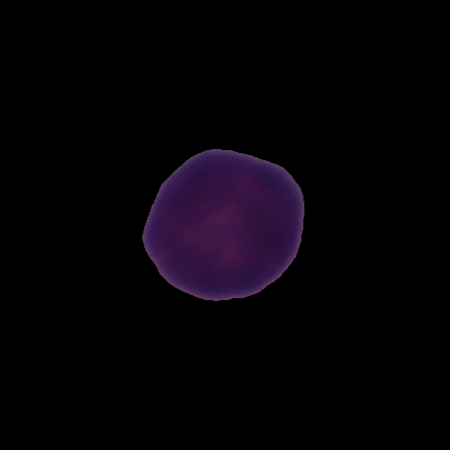
Label: healthy